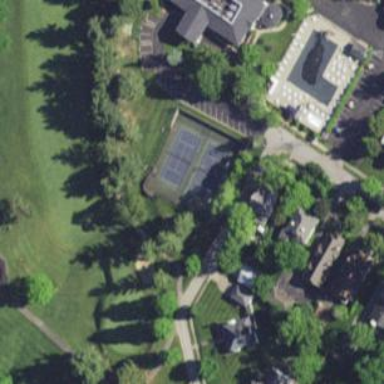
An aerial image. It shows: Tennis court on pitch designated for leisure land.